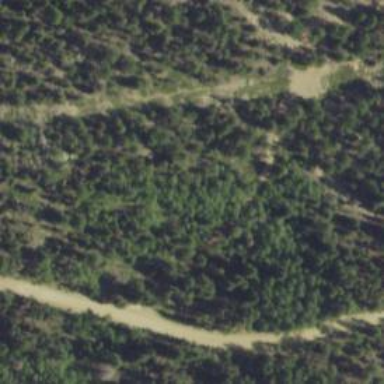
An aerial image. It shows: Path.